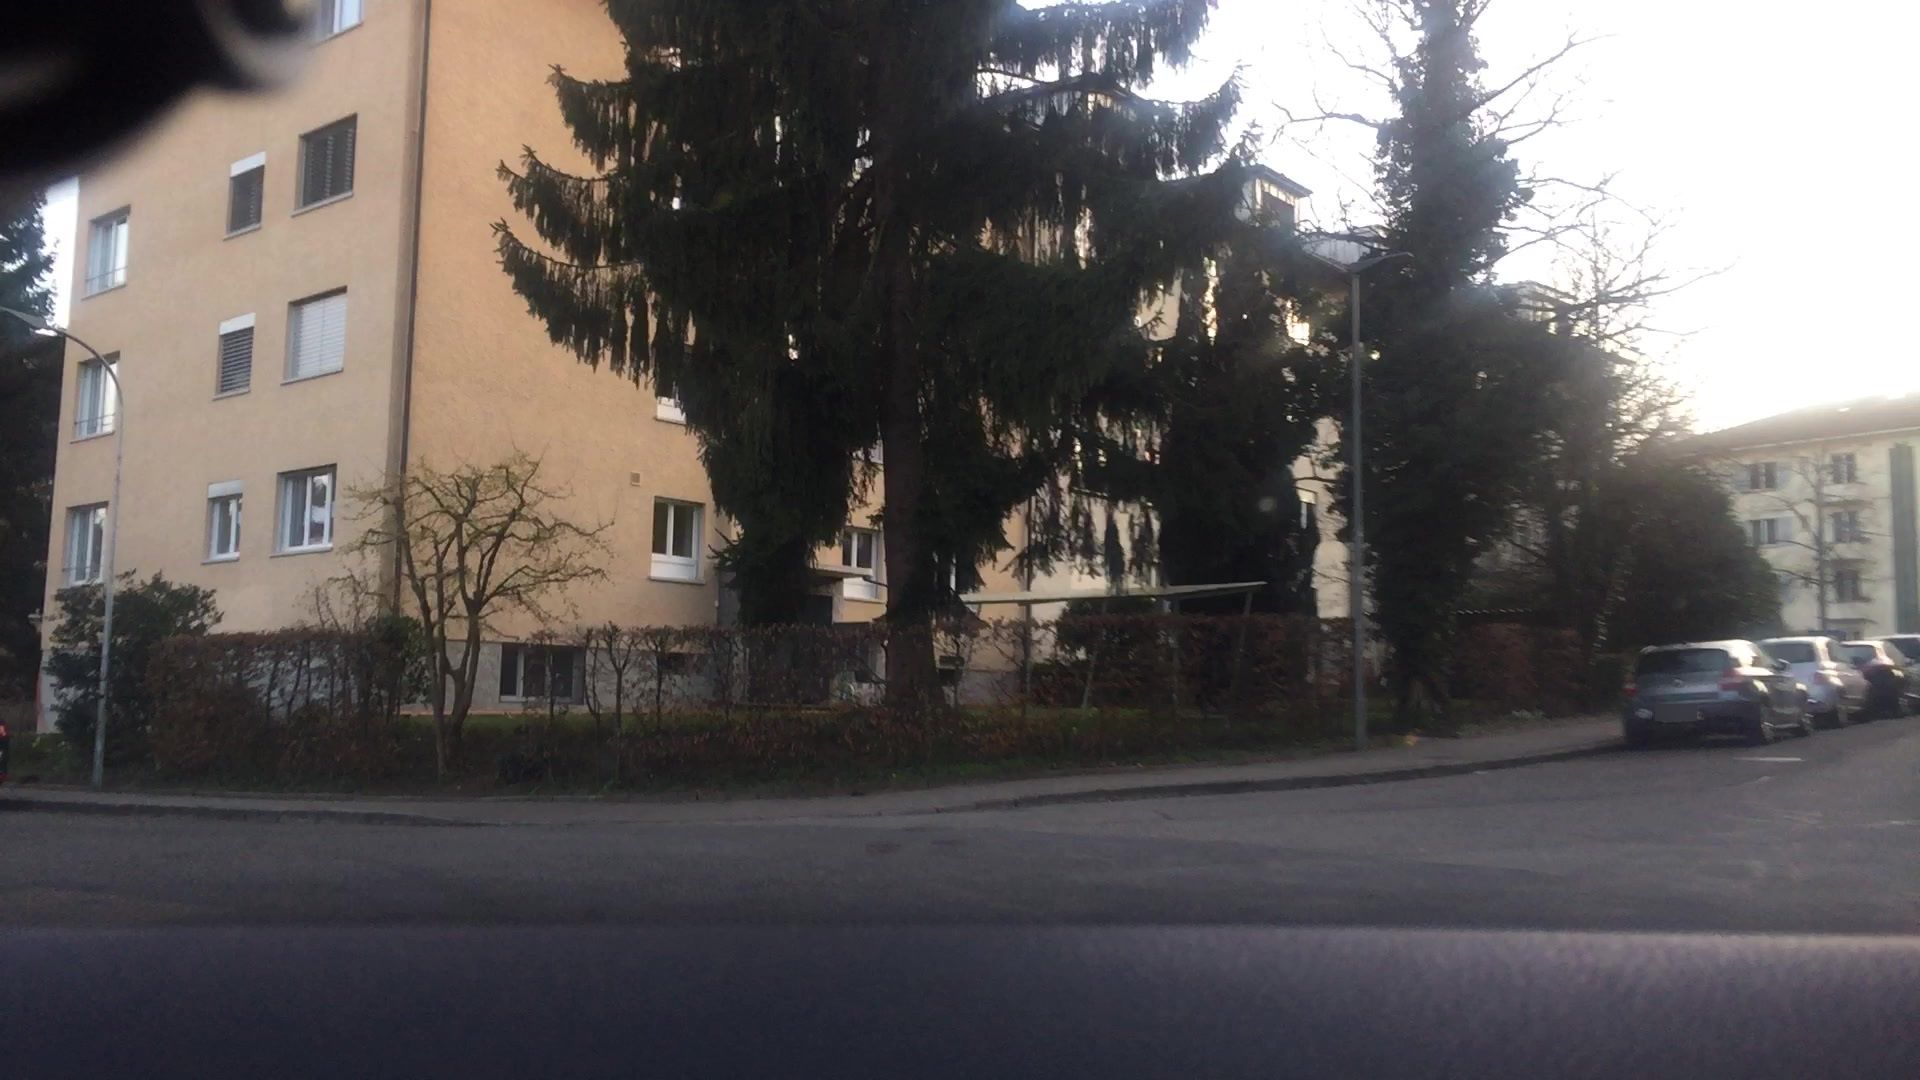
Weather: clear
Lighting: day
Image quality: slightly poor
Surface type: driving surface
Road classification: residential, living_street
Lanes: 1
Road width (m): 2
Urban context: urban centre
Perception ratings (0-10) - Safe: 6.4, Lively: 5.1, Beautiful: 6.76, Boring: 2.56, Depressing: 1.18, Wealthy: 8.44